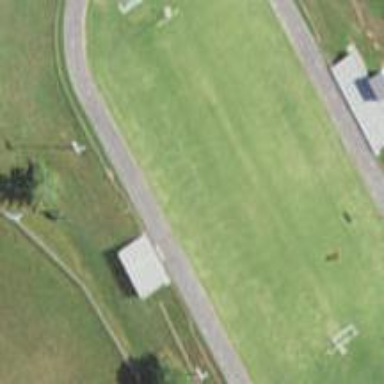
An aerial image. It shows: Australian football pitch for leisure activities.